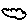
Label: cloud